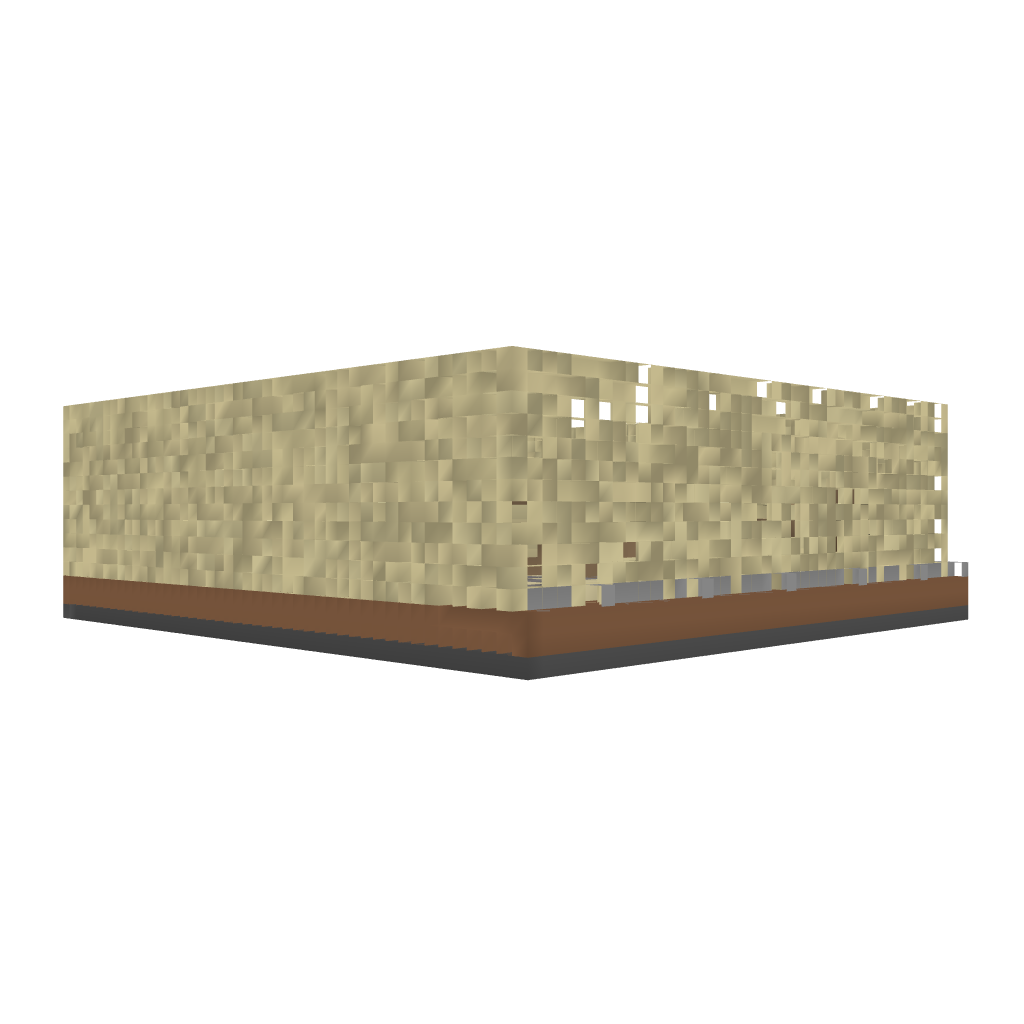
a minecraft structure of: SandArena v1